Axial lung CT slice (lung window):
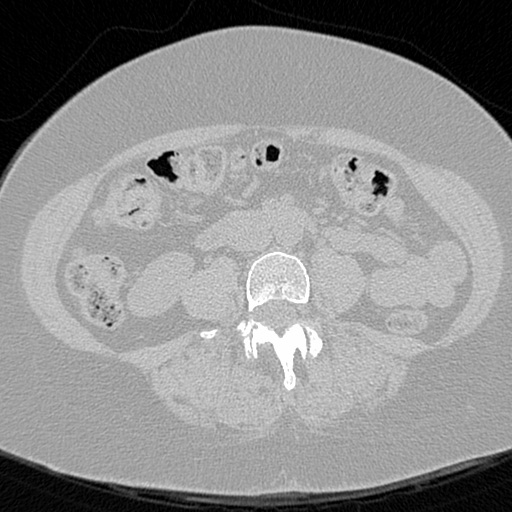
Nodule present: no